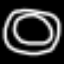
Label: donut